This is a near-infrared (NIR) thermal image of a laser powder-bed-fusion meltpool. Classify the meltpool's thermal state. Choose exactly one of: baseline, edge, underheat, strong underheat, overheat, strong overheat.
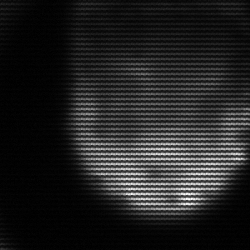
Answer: edge